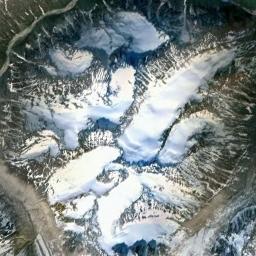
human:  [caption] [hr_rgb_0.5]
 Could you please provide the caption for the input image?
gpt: The snowberg is partly covered with snow and ice .

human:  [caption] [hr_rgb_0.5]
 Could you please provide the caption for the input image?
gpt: The snow berg is consist of bare land and white snow .

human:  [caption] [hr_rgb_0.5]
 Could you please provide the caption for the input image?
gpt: Only the peaks of the snow-capped mountains are covered with snow .

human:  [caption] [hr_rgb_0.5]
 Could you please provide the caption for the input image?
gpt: There is a lot of snow on the snowberg .

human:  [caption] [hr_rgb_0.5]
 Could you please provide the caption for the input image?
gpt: There are much snow and some bare land on the snowberg .